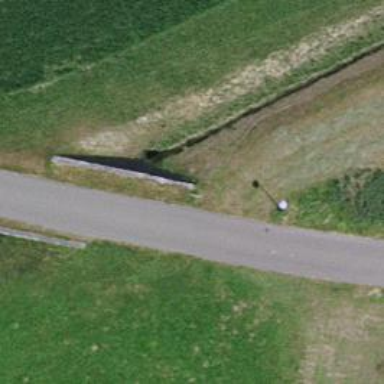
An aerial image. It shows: Unclassified road with asphalt surface is on bridge.